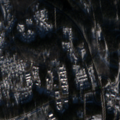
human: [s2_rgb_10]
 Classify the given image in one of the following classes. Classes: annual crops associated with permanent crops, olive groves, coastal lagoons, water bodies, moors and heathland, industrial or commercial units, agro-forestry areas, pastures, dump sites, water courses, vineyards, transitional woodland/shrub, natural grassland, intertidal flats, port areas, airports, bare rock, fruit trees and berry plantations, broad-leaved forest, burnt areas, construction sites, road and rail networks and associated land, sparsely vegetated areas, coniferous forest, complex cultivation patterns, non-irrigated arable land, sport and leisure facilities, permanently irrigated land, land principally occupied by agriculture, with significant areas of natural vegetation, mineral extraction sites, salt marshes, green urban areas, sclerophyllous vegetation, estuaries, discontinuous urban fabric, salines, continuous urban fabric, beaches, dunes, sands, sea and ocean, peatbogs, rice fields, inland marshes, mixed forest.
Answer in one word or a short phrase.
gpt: discontinuous urban fabric, industrial or commercial units, green urban areas, sport and leisure facilities, broad-leaved forest, coniferous forest, mixed forest